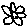
Label: flower